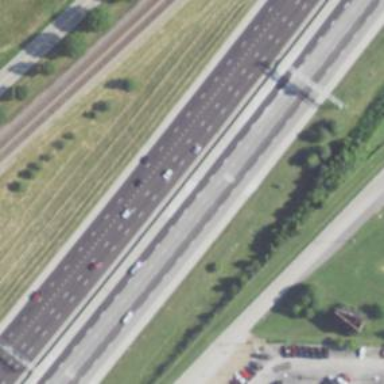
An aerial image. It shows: Motorway.